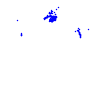
Particle: electron